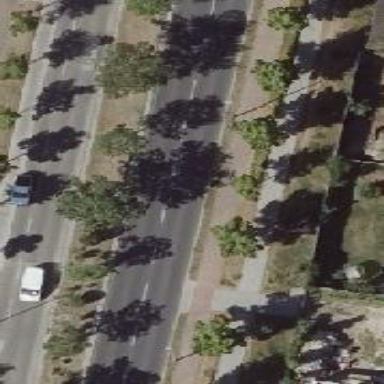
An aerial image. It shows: Beautiful avenue lined with deciduous broadleaved trees.